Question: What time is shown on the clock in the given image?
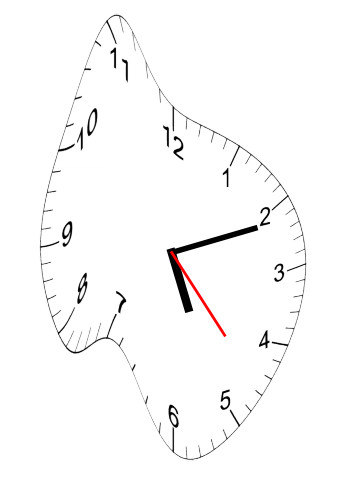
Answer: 05:11:23